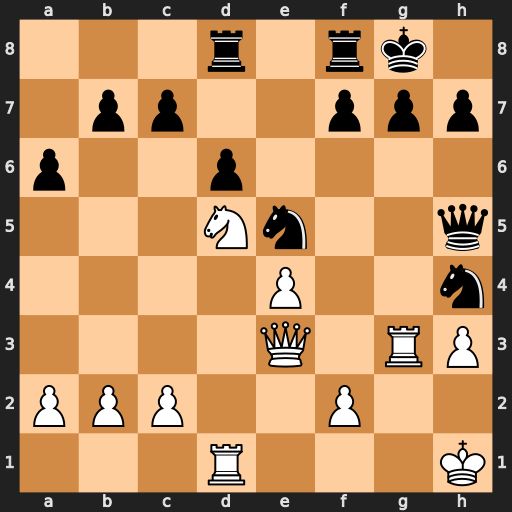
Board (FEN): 3r1rk1/1pp2ppp/p2p4/3Nn2q/4P2n/4Q1RP/PPP2P2/3R3K
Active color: w
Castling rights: -
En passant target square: -
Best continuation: Nf6+ Kh8 Nxh5